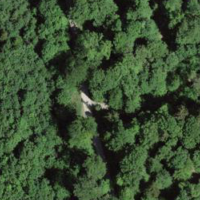
EUNIS habitat code: 41
Species observed at this site:
Lysimachia nemorum
Taxus baccata